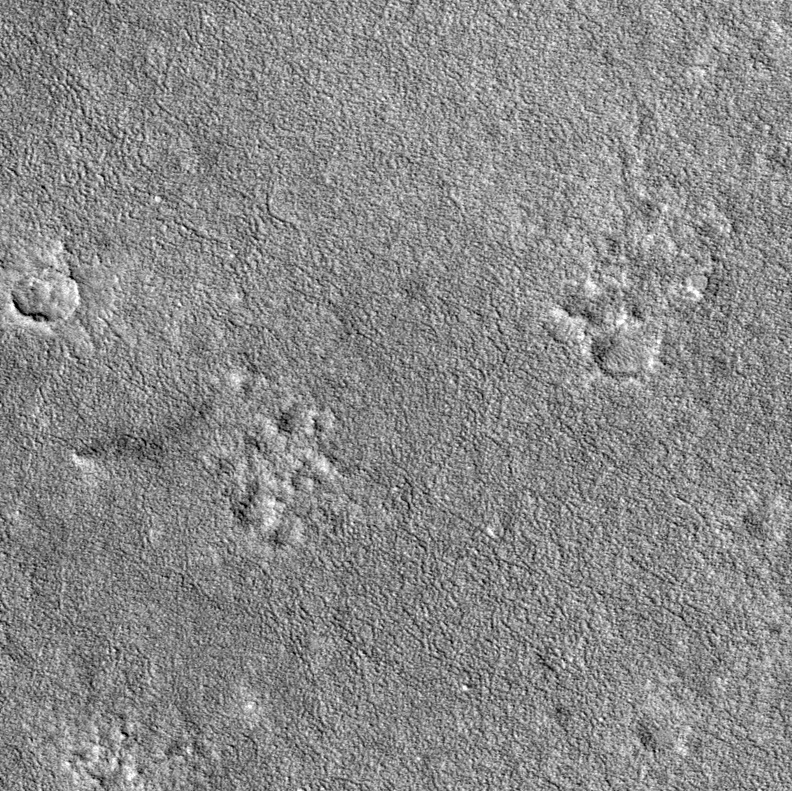
Label: dustdevil